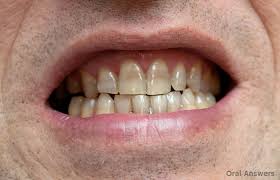
Condition: Tooth Discoloration